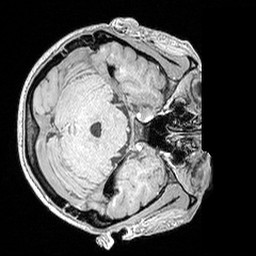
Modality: MP2RAGE
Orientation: axial
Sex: male
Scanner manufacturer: siemens
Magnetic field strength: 3 T
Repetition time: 5 s
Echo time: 0.00292 s